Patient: sex M, age 29
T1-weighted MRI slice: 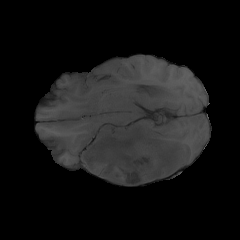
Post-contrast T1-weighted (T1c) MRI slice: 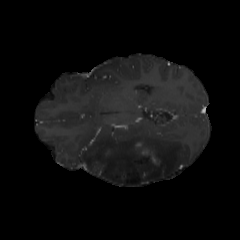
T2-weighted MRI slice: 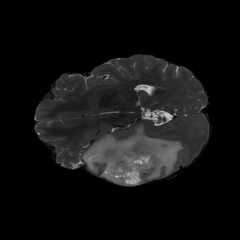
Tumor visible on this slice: yes
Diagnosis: Astrocytoma, IDH-mutant
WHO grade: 4